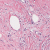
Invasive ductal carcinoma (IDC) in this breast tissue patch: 0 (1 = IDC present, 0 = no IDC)